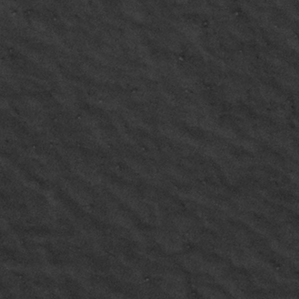
Label: frost